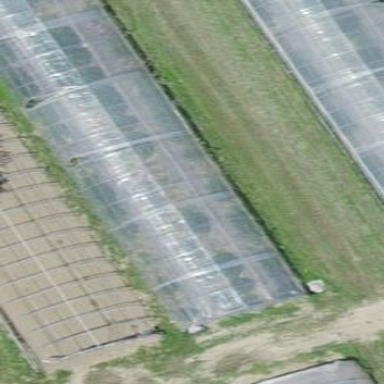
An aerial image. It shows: Greenhouse.